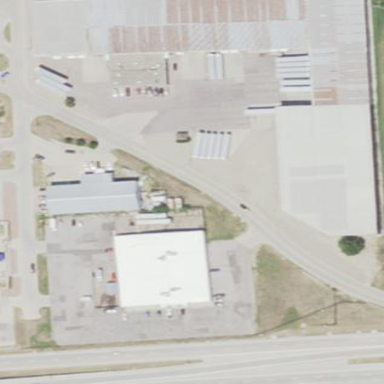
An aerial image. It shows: Industrial area.